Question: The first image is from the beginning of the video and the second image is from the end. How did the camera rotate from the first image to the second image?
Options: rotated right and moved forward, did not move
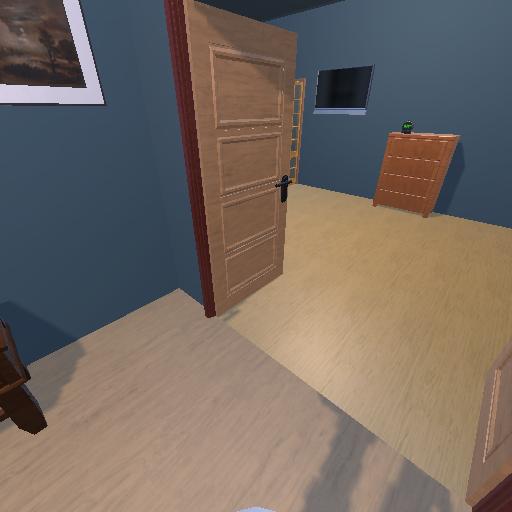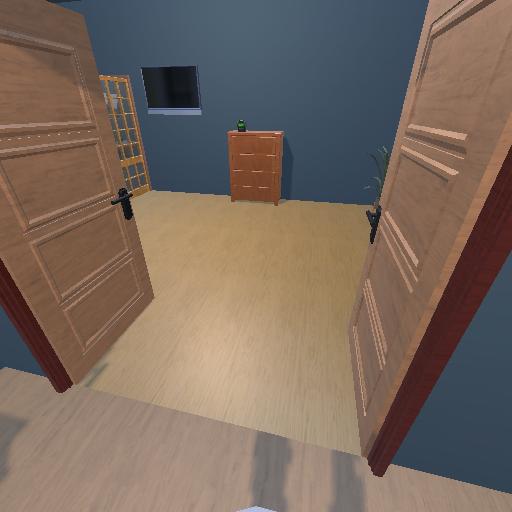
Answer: rotated right and moved forward